Interaction volume radius: 5 \u00c5
Interaction volume height: 20 \u00c5
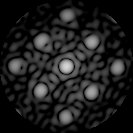
Disorder parameter: 0.182